Aerial crown-view tile of a tropical tree (Barro Colorado Island, Panama), acquired 20241112:
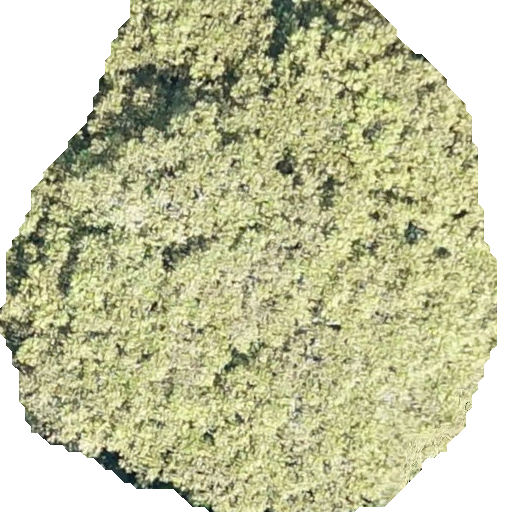
Species: Dipteryx oleifera
GBIF accepted scientific name: Dipteryx oleifera
Crown area: 325.667 m²